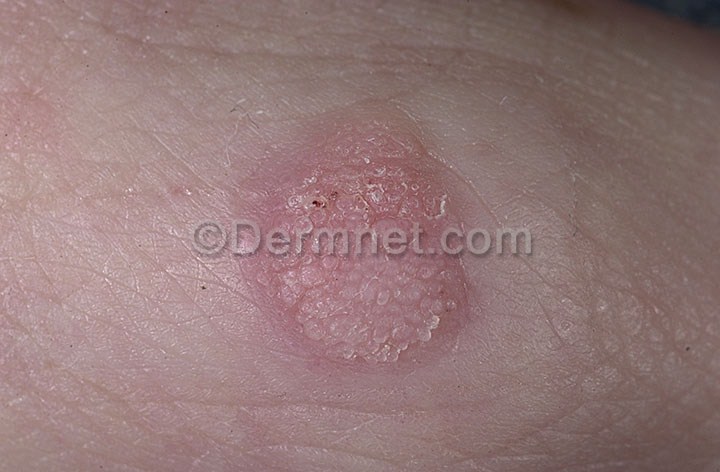
Disease: Warts Molluscum and other Viral Infections